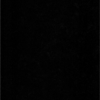
Label: dusty